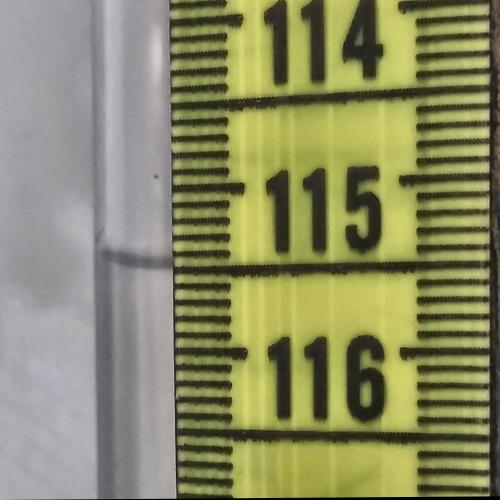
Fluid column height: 115.5 cm